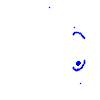
Particle: kaon